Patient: sex F, age 40
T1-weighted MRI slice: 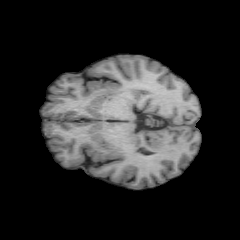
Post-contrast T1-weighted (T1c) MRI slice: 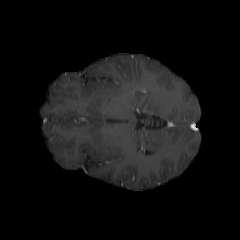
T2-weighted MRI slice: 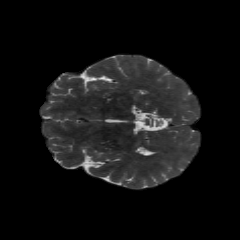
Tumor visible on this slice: no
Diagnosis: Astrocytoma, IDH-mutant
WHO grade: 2